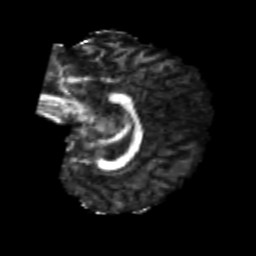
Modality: FA
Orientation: sagittal
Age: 24
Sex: female
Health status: healthy
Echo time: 0.074 s